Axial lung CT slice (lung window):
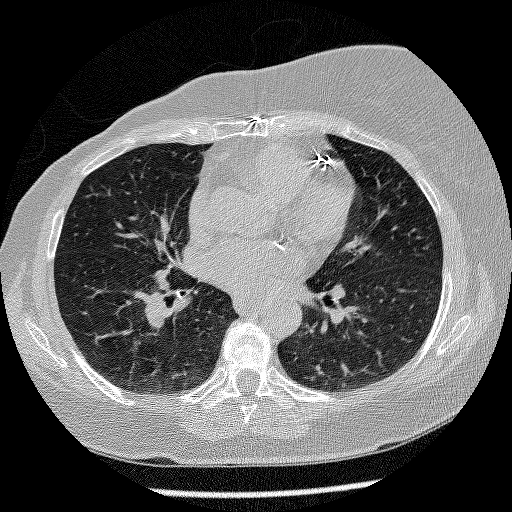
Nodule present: no